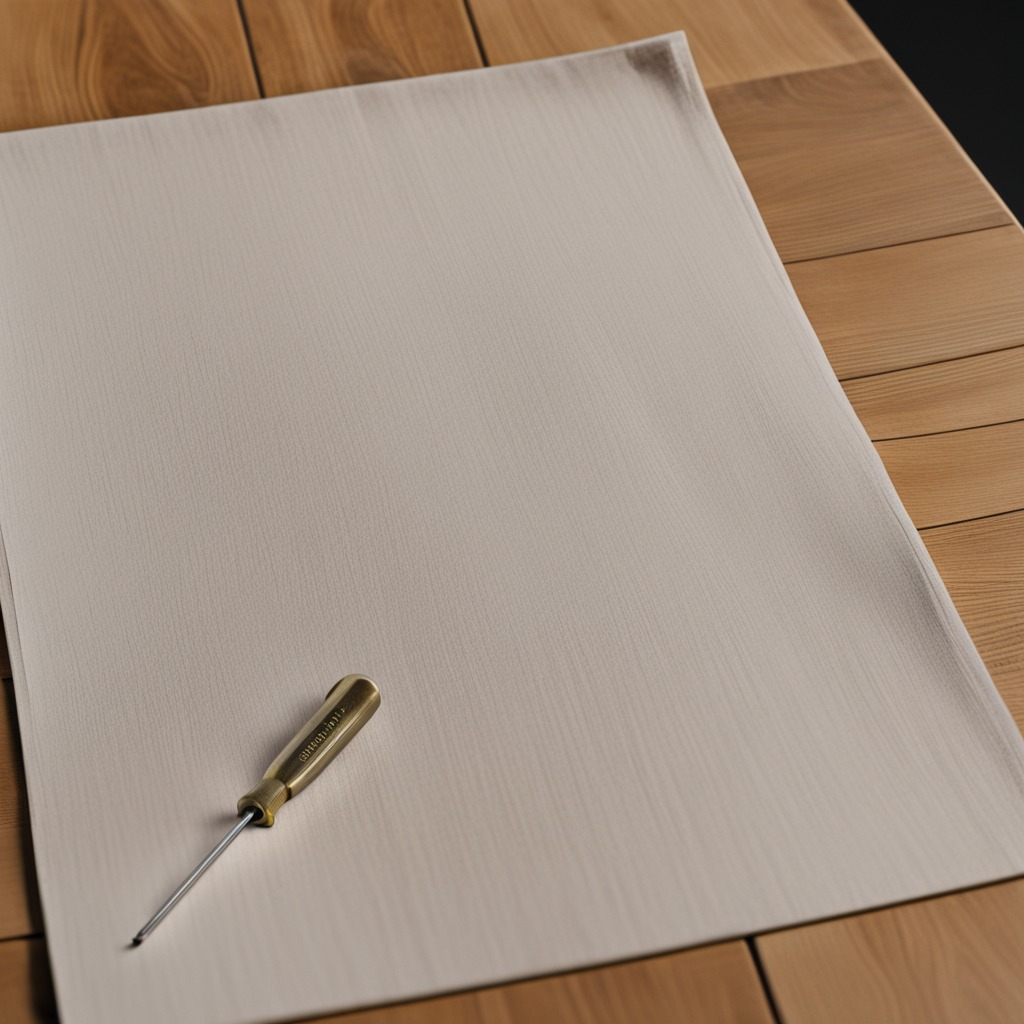
A screwdriver is lying on a wooden table in an outdoor workshop.